Interaction volume radius: 10 \u00c5
Interaction volume height: 10 \u00c5
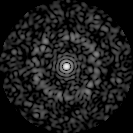
Disorder parameter: 0.8441